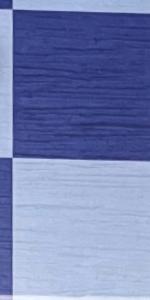
Label: Empty